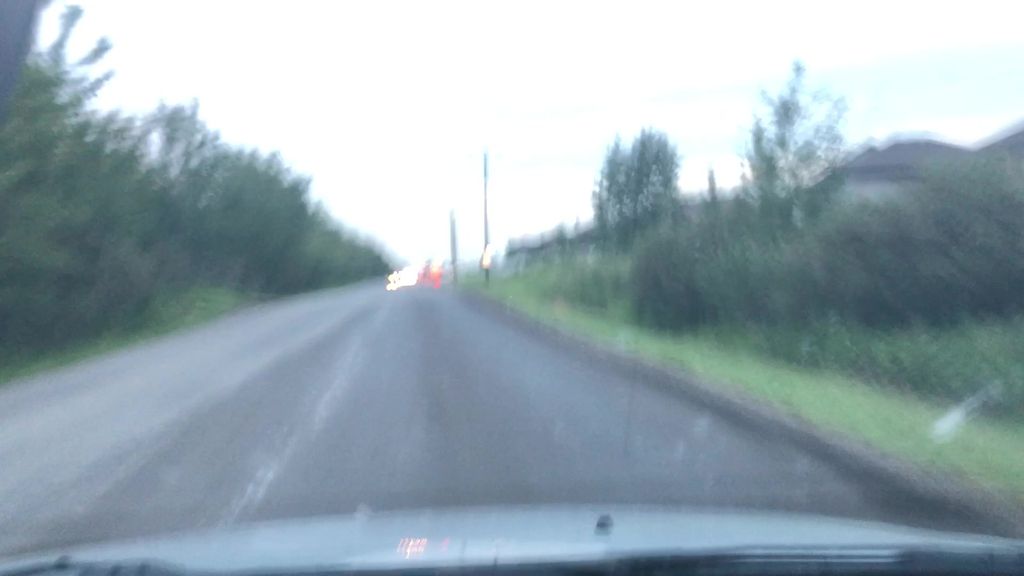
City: edmonton